Interaction volume radius: 5 \u00c5
Interaction volume height: 35 \u00c5
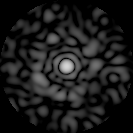
Disorder parameter: 0.8546